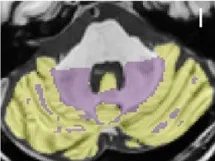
In vivo and postmortem MRI showing white matter lesions, brain atrophy, and enlarged ventricles. Segmentation of the cerebellum on T1scans acquired in 2016.
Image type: radiology (mri)